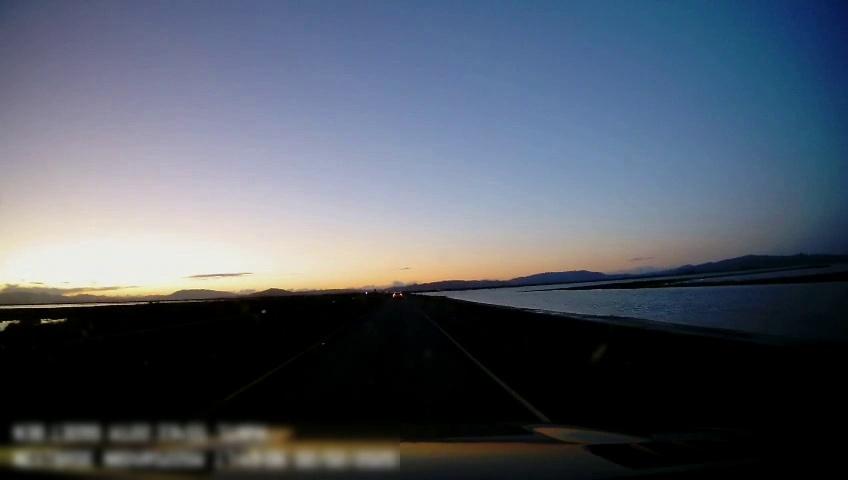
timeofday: Dusk/Dawn/Twilight
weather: Sunny
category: Drivable Space
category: Vehicles | Car
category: Lanes | Current Lane
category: Lanes | Current Lane